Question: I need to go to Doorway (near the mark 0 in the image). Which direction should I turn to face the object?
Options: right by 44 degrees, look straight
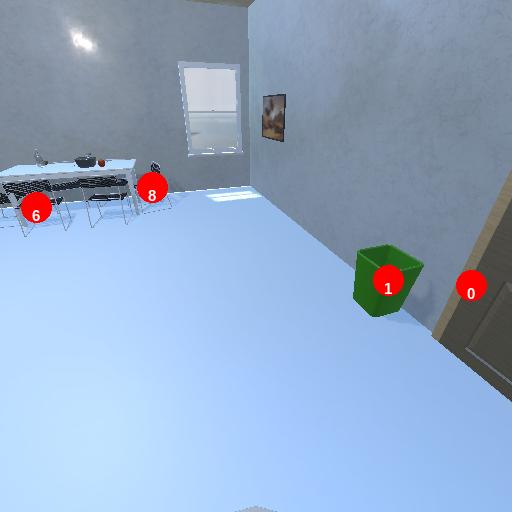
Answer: right by 44 degrees